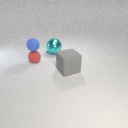
small blue rubber sphere above small red rubber sphere